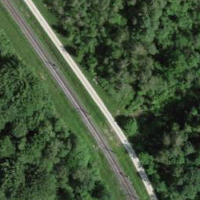
EUNIS habitat code: 44
Species observed at this site:
Lysimachia vulgaris